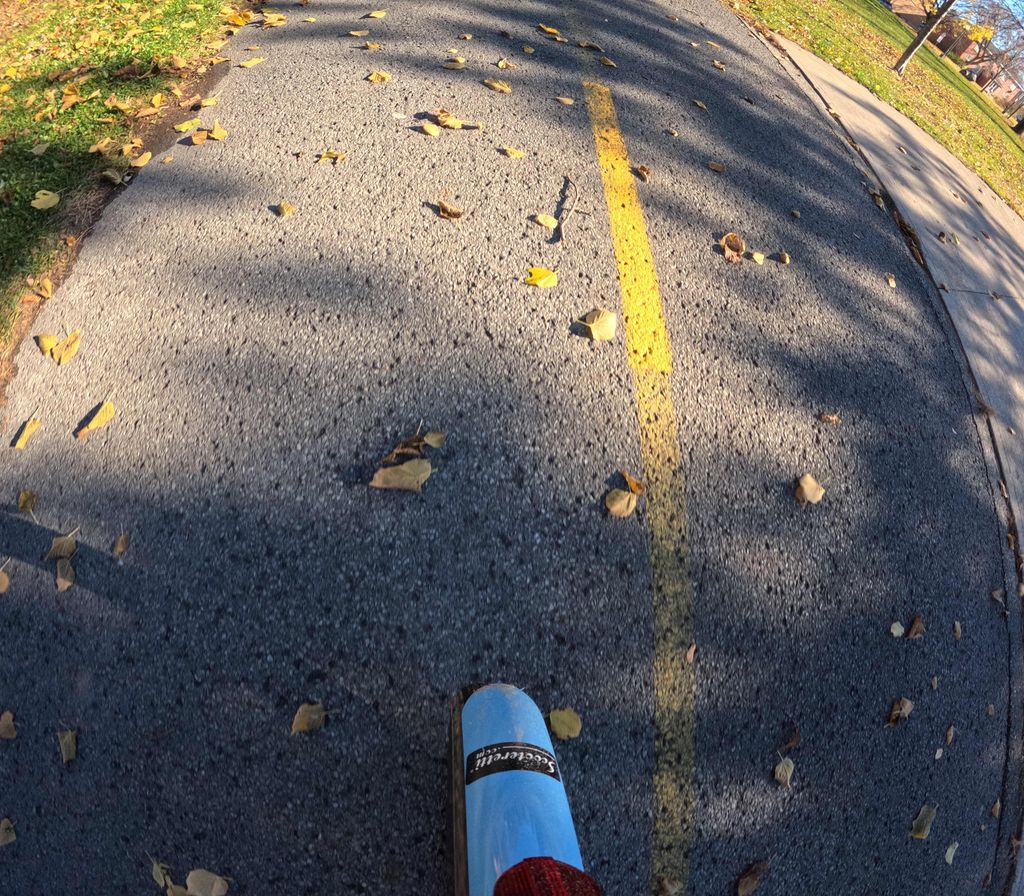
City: ottawa-gatineau